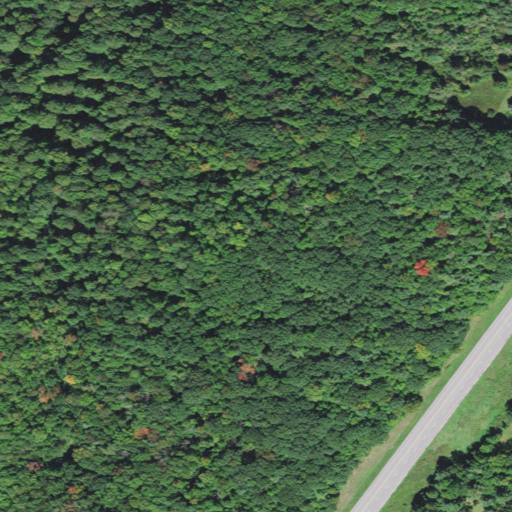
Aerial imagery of mountain in Vermont named Bucks Cobble containing deciduous forest, mixed forest, low intensity development, medium intensity development, pasture, and open development